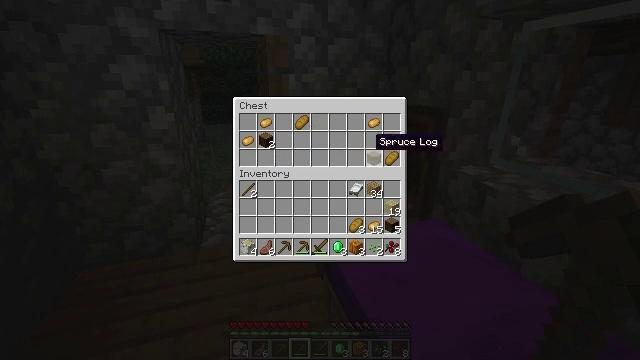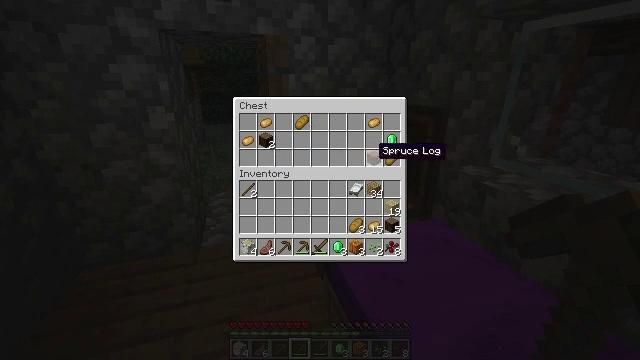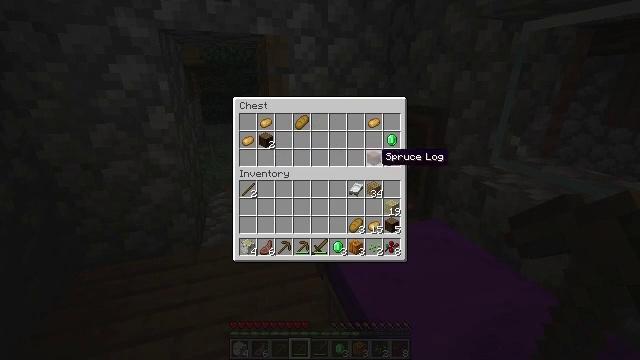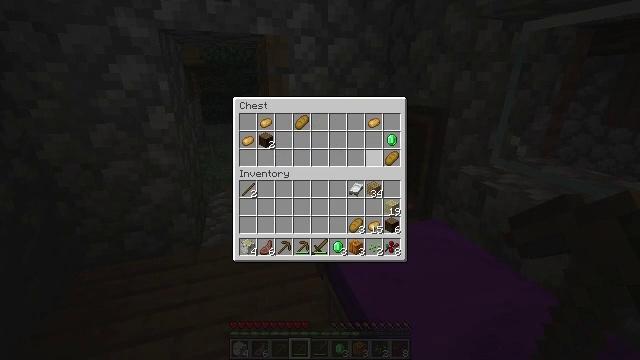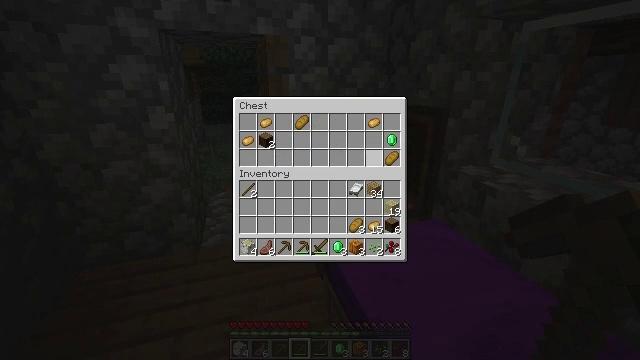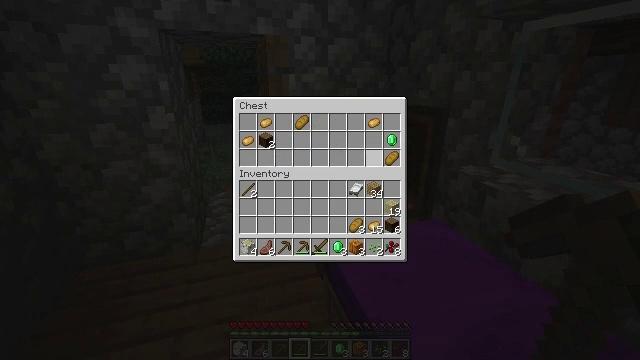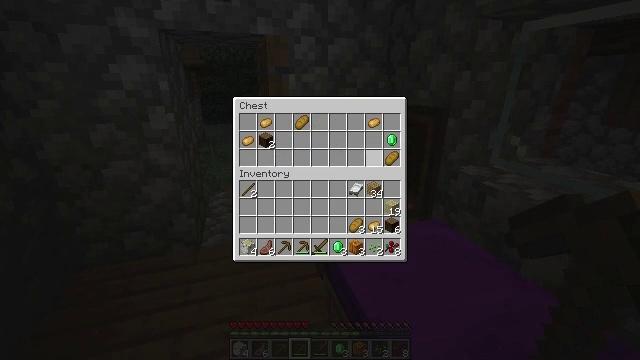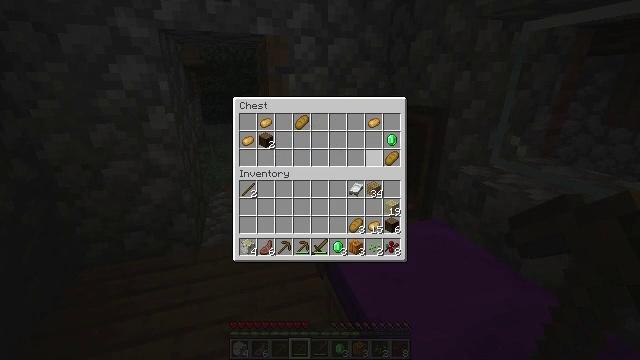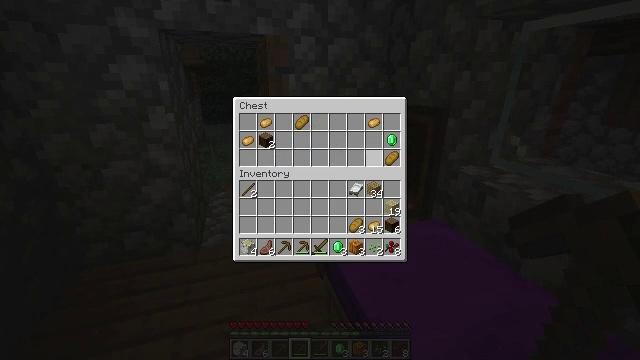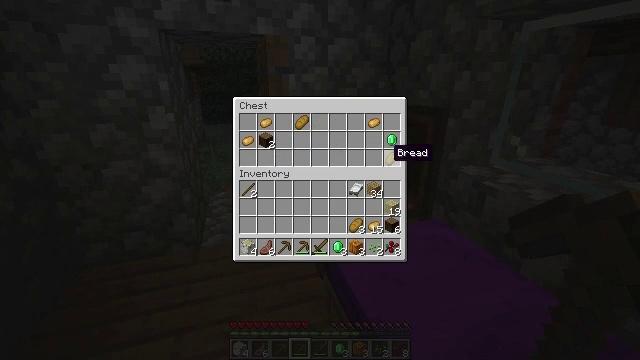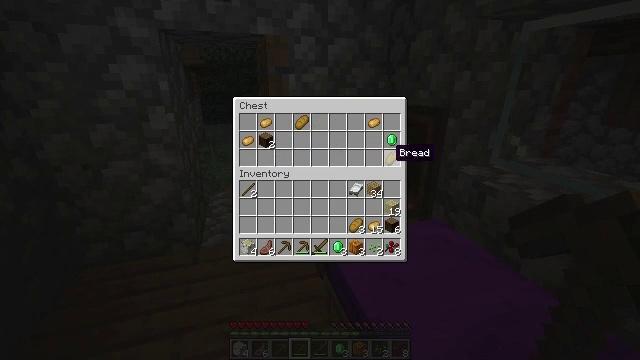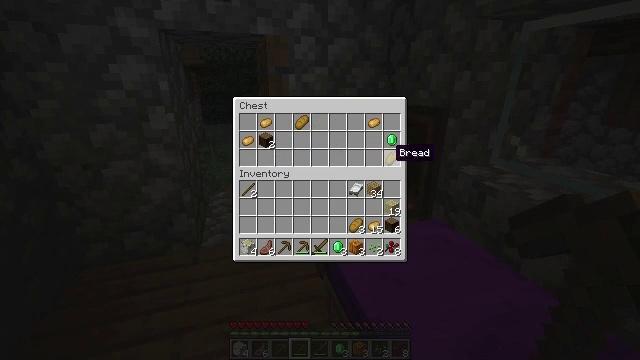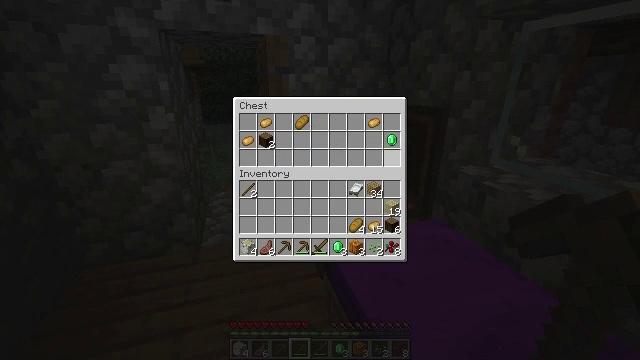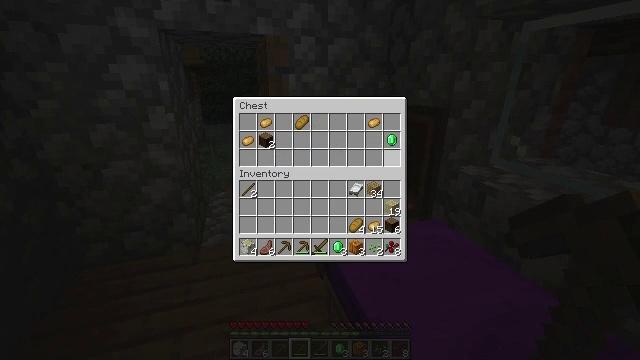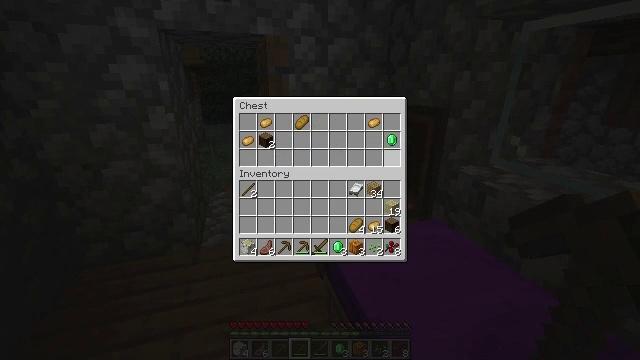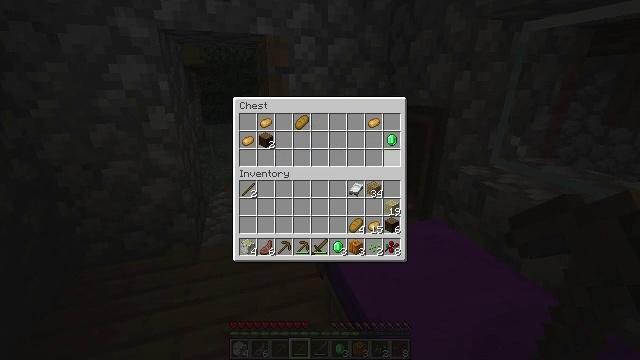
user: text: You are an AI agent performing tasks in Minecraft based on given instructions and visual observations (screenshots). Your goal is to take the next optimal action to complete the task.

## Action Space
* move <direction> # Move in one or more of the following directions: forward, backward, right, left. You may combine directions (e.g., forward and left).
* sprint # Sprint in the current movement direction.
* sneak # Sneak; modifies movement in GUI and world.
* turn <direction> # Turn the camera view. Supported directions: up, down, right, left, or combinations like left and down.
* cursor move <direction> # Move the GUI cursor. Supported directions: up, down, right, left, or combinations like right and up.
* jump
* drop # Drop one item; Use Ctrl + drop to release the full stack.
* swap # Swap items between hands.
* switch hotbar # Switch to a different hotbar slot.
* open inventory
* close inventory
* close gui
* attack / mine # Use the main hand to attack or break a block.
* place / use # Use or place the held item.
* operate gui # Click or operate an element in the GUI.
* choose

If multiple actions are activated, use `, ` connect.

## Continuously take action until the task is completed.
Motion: motion action
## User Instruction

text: Mine the torch on the wall.
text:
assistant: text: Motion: sneak, cursor move down
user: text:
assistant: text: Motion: sneak
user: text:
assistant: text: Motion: sneak, operate gui
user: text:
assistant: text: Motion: sneak, operate gui
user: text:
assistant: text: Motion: sneak, operate gui
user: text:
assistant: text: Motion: sneak
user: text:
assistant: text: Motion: sneak
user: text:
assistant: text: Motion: sneak
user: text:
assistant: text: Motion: sneak
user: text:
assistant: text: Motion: sneak
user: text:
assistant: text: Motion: sneak
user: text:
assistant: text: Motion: sneak, operate gui
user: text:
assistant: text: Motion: sneak, operate gui
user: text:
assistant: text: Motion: sneak
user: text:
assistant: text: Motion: sneak, cursor move up
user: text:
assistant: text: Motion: sneak
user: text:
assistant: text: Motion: sneak
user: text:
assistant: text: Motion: sneak, operate gui
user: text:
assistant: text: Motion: sneak, operate gui
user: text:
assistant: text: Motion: sneak, operate gui
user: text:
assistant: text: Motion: sneak
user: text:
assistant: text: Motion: sneak, cursor move up
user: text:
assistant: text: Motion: sneak, cursor move up
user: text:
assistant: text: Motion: sneak
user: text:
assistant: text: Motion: sneak, operate gui
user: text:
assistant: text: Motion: sneak, operate gui
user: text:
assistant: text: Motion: sneak, operate gui
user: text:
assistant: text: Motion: sneak
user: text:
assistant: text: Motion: sneak, cursor move left
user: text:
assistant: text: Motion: sneak, cursor move left